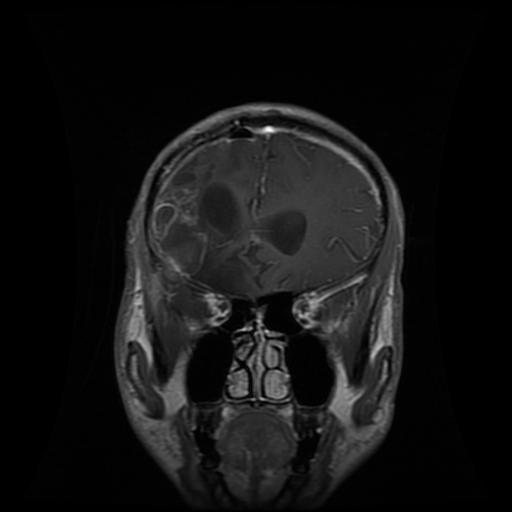
Label: glioma